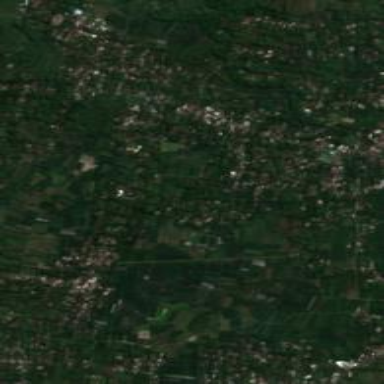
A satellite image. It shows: Farmland with rice crops ready for harvest.